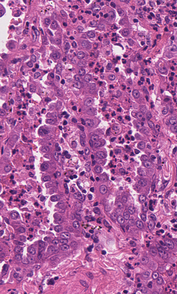
Tumor epithelial tissue: yes
Tumor-associated stroma tissue: yes
Normal tissue: no